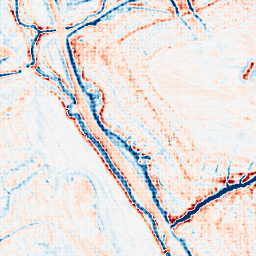
Category: edge_preserving
Decomposition family: anisotropic_diffusion
Decomposition parameters: iterations: 20
kappa: 30
gamma: 0.2
Upsampling method: sinc_hamming
Upsampling parameters: scale: 8
kernel_size: 8
Upsampling scale: 8